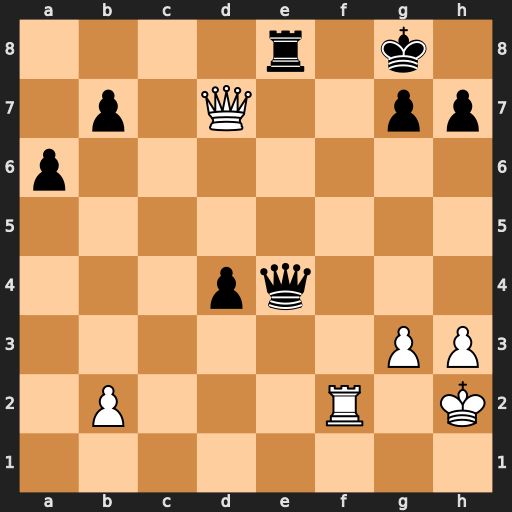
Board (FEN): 4r1k1/1p1Q2pp/p7/8/3pq3/6PP/1P3R1K/8
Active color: w
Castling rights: -
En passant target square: -
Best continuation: Qf7+ Kh8 Qf8+ Rxf8 Rxf8#